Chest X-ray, AP view. Patient: 58 years old, sex M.
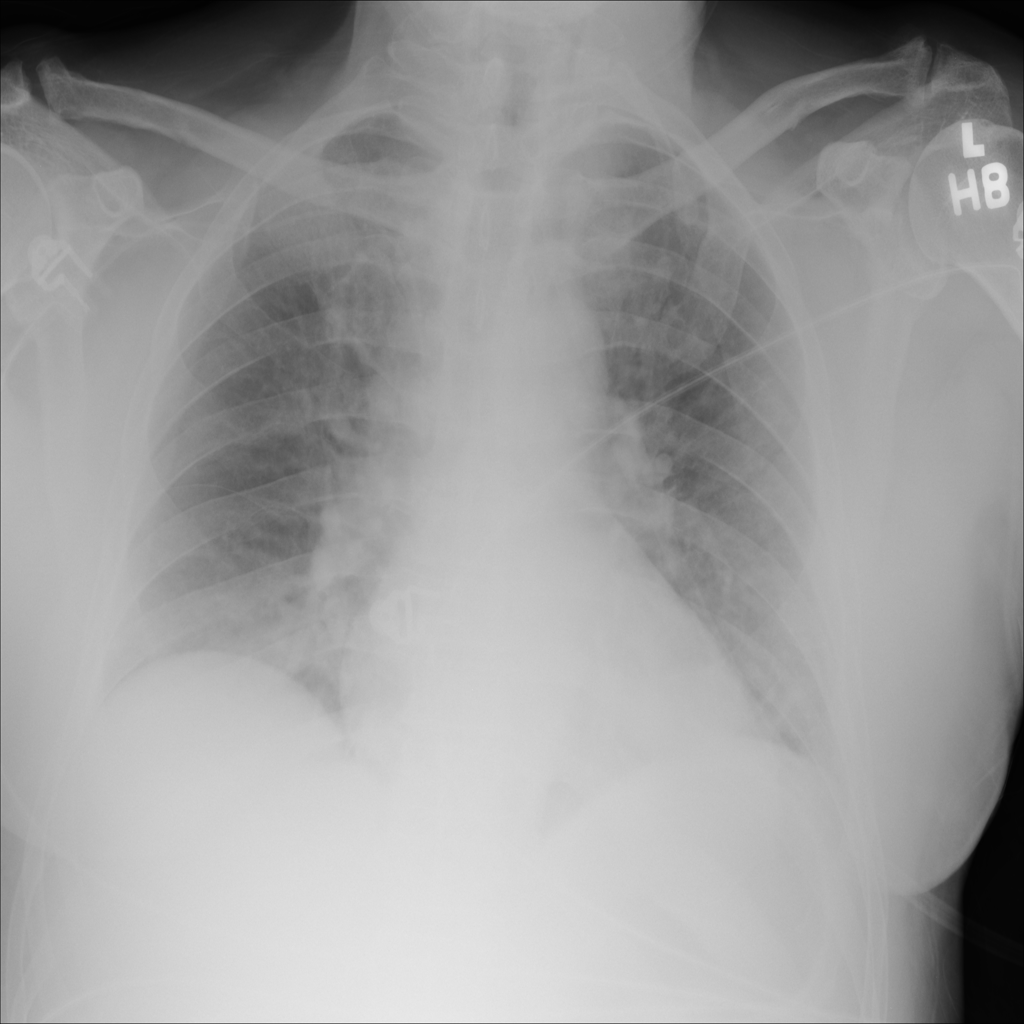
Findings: Infiltration, Nodule